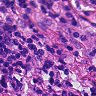
Metastatic tissue present: yes